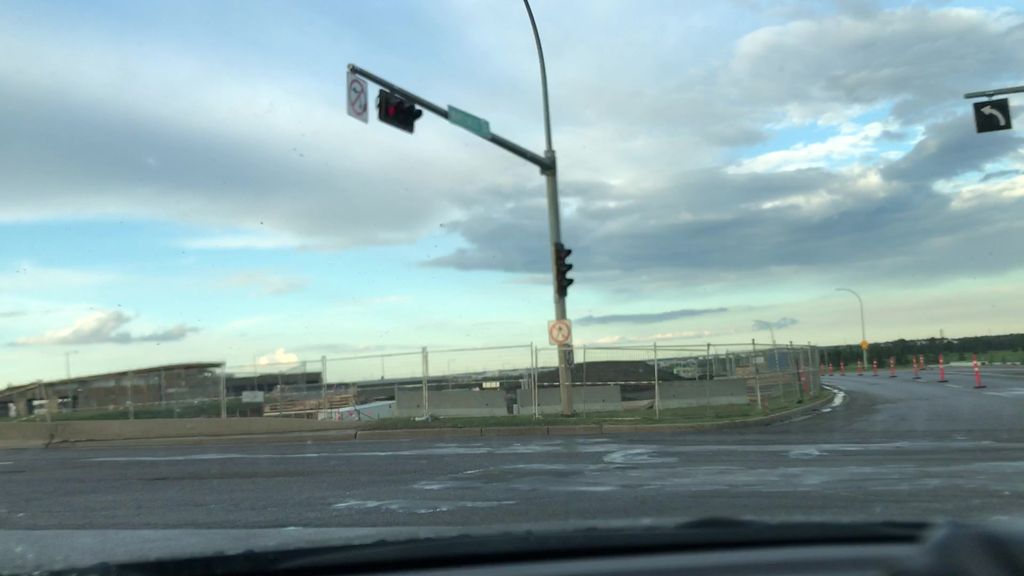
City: edmonton